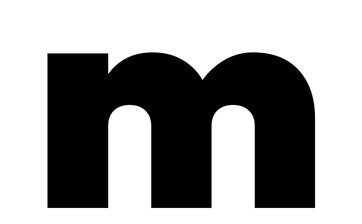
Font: Poppins-Black